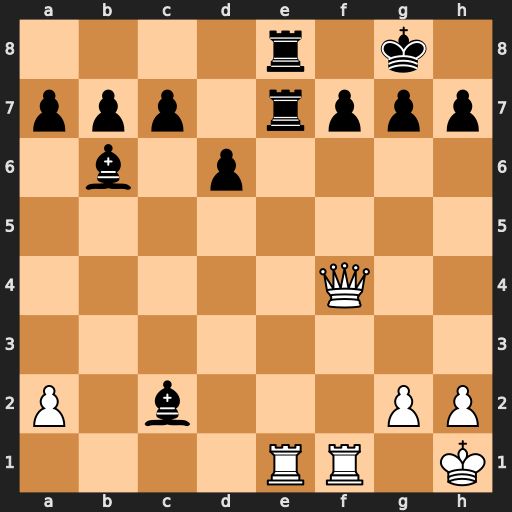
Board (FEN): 4r1k1/ppp1rppp/1b1p4/8/5Q2/8/P1b3PP/4RR1K
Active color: w
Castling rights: -
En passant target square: -
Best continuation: Qxf7+ Rxf7 Rxe8+ Rf8 Rfxf8#